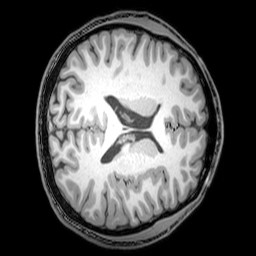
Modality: T1w
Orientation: axial
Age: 22
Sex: male
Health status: healthy
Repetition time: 0.081 s
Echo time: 0.037 s